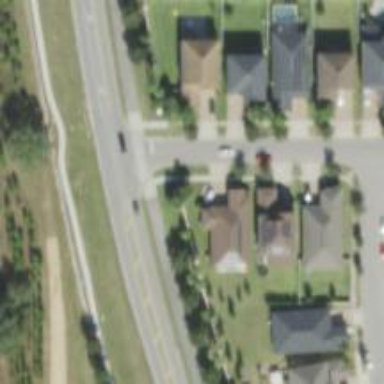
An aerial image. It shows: Residential road with sidewalk on the left side.